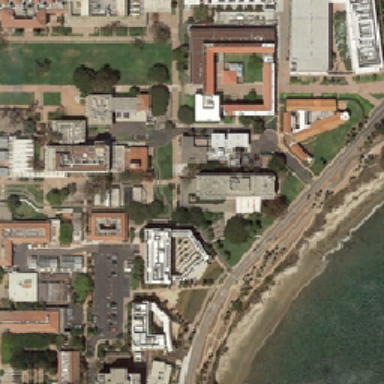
There is a lake next to the school .